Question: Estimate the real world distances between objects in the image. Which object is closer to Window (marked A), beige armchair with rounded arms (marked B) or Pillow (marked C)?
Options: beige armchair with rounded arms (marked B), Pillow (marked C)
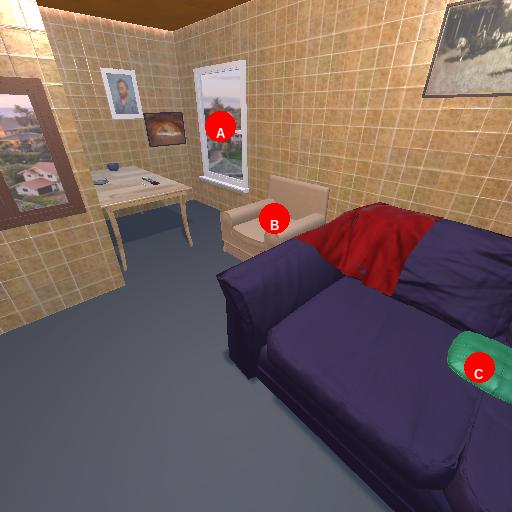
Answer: beige armchair with rounded arms (marked B)